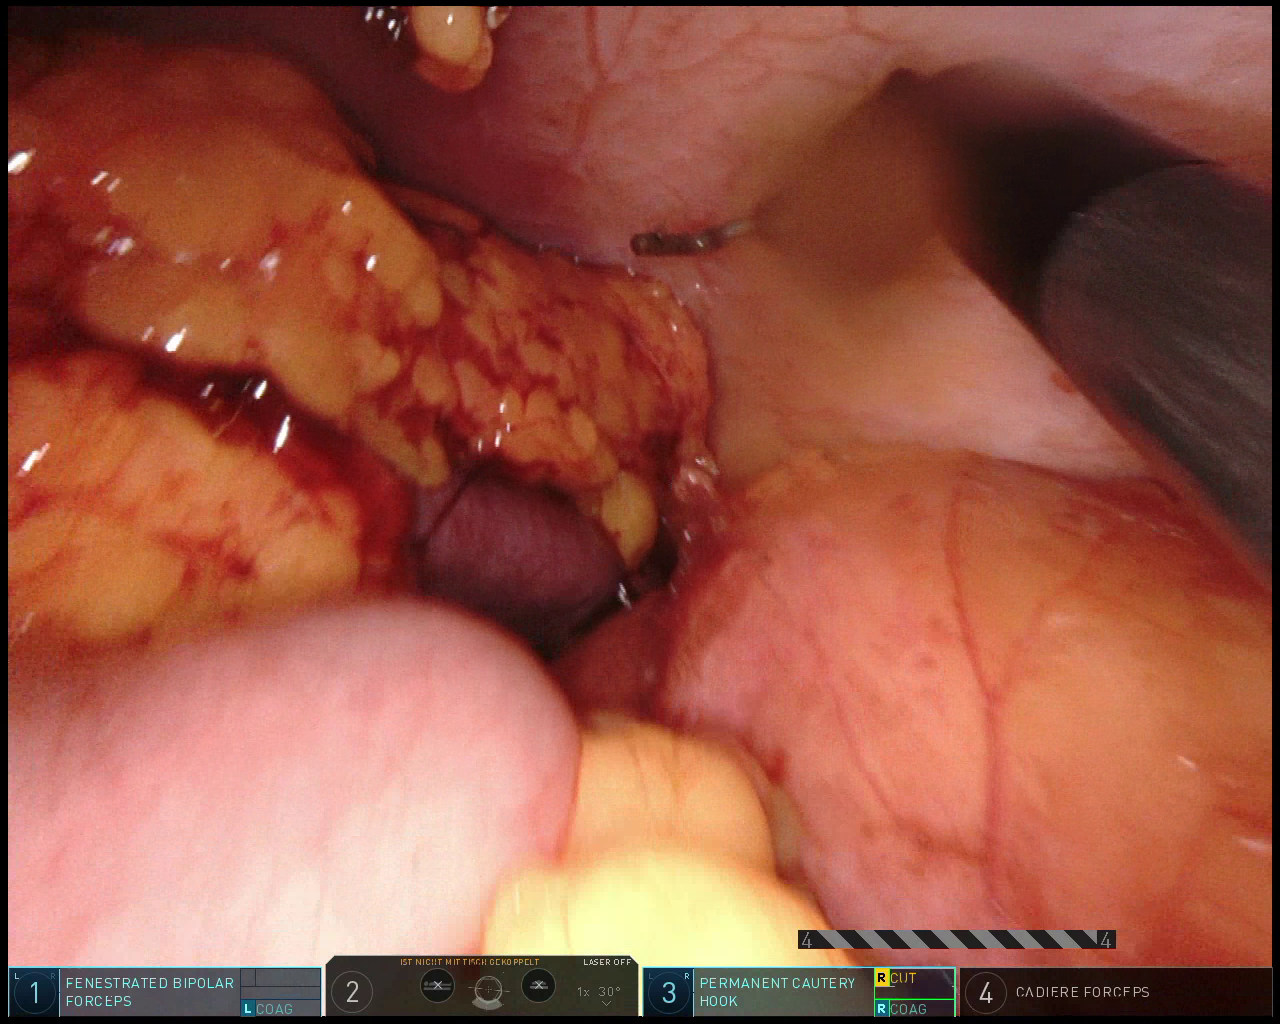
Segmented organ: spleen
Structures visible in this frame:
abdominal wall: yes
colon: yes
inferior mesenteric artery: no
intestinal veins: no
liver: no
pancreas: no
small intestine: yes
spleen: yes
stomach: no
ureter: no
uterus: no
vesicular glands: no